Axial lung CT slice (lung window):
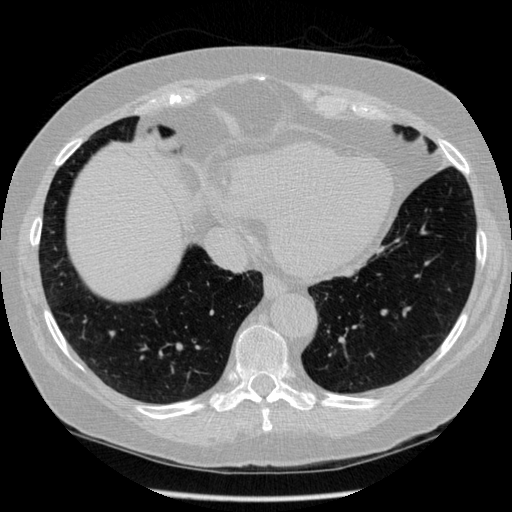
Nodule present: no